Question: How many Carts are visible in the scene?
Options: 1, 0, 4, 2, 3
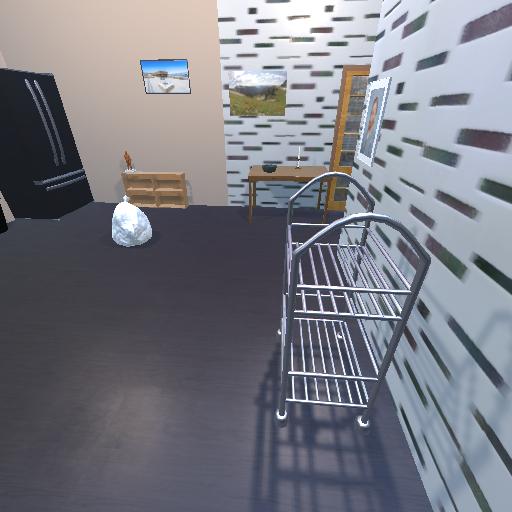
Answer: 1